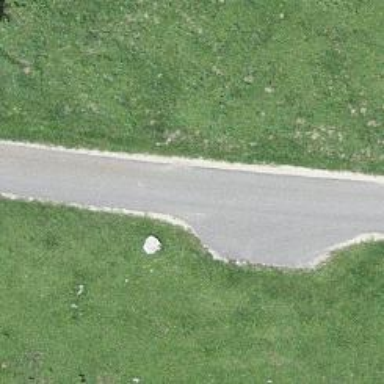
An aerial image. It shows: Unclassified paved road with grade2 tracktype.